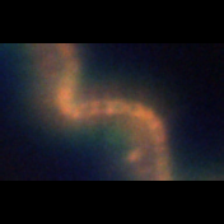
Taxon: Chaetoceros
Group: Diatoms